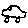
Label: car